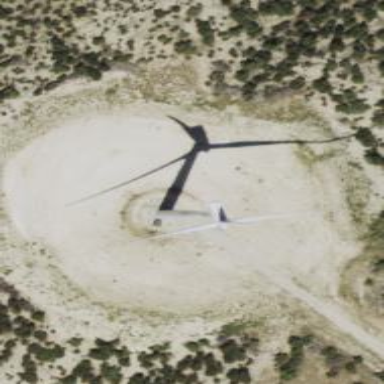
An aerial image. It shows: Wind generator using horizontal axis wind turbines.